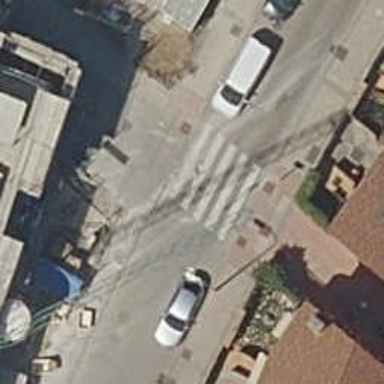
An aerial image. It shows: Pedestrian road with asphalt surface.